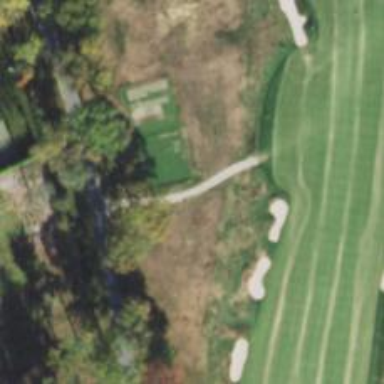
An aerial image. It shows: Path used for both walking and golf.